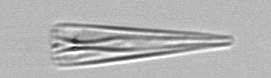
Label: Licmophora